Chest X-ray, PA view. Patient: 14 years old, sex M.
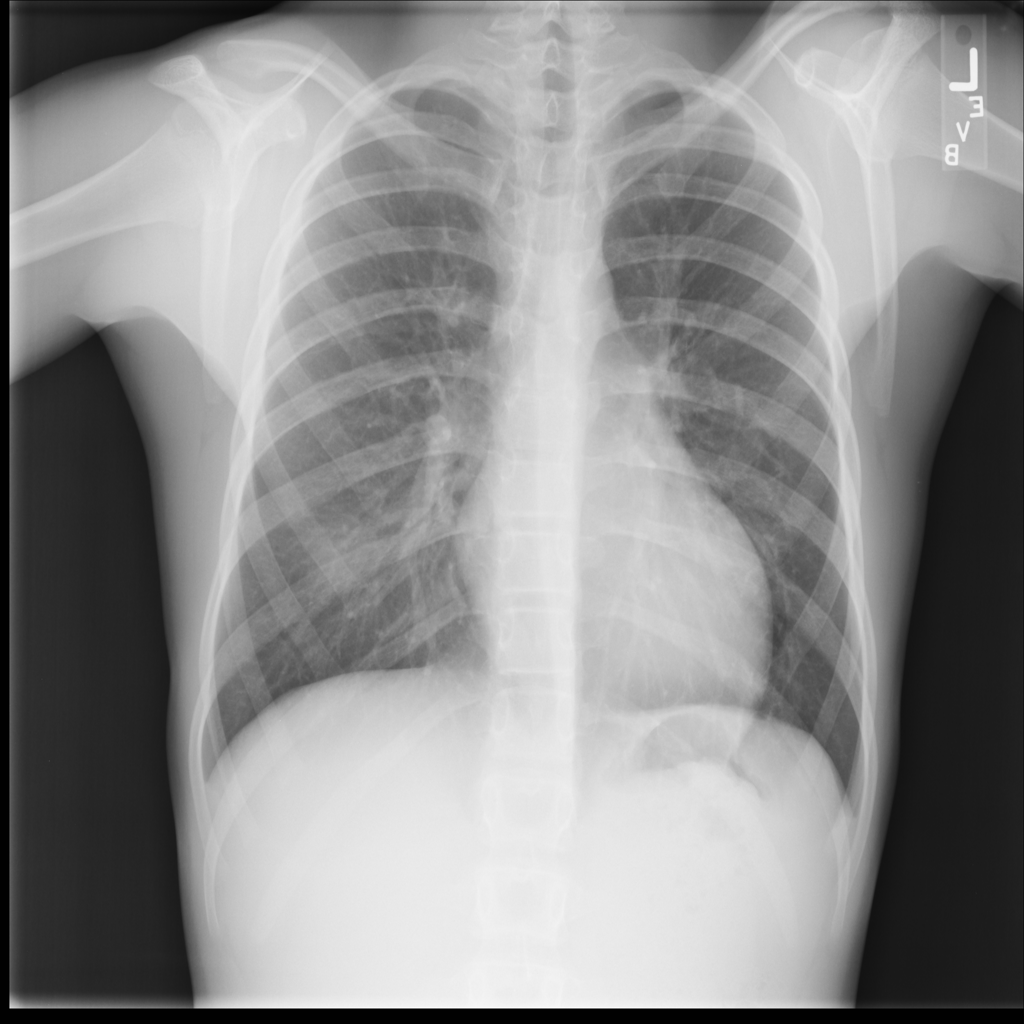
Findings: No Finding